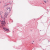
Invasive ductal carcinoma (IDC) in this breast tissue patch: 0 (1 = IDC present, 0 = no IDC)